Question: I have an architecture, where there are the following constituents:
1. External Applicaton (EA) - Third party who makes a request to WCF Service
2. WCF Service (WS) - All the business logic
3. Pub-Sub Service (PSS) - Handles publishes and subscriptions
4. Internal Application (IA) - Subscribes or unsubscribes to Pub-Sub (with CallBacks)

The external application (EA) references the WCF service (WS) and makes a call to a specific method, to which all Internal Applications (IA) should be notified through the Pub-Sub Service (PSS).
The problem I have is in deciding whether it is feasible or best practice to get one WCF Service (WS) to communicate with another WCF Service (Pub-Sub Service). I've read that this is not a good idea given that requests are processed in a synchronous manner and this could cause inconsistencies in service delivery.
My specific question based on that is - can someone share pro's and con's of allowing two WCF services to talk to one another; or is this a non-issue?
Thanks
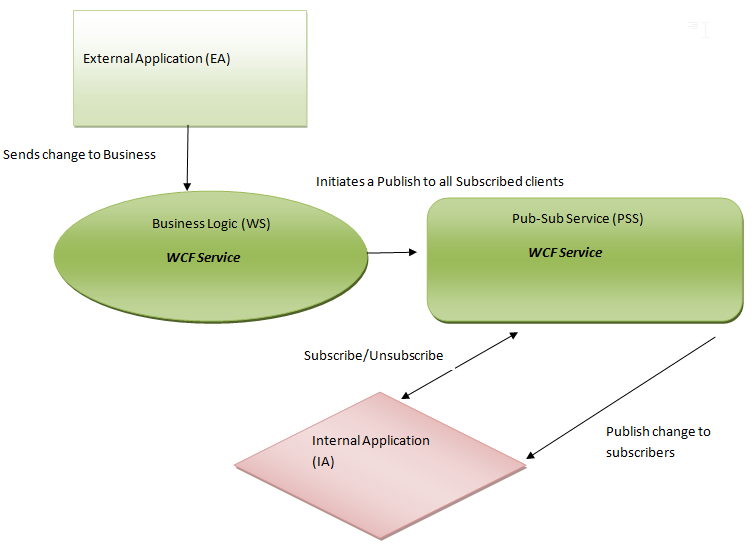
Answer: I agree with the other answers, however since a message oriented approach is not feasible with your available resources, I'll put it this way.
As long as your WCF services are acting as a client (your 'WS') and a server (your 'PSS'), it will share the pitfalls of any client-server application.
However, this assumes a couple of things:
a) Your 'WS' implements One-Way operations, or "fire and forget", towards your 'EA'. See here for reference: <URL>. Otherwise, the 'EAs' will have to wait until your internal call to 'PSS' completes.
b) Your 'WS' channel is configured and has well and enough resources to handle the load, because One-Way operations aren't really asynchronous; if the channel can't handle the load the calls until resources are freed and execution can continue.
c) No constraints as to guaranteed, transactional or ordered delivery or any other messaging-like behavior is required.
But, a said before this sort of scenario really calls for a message based architecture. You have several points of failure and troubleshooting this chain of dependencies will be no fun.